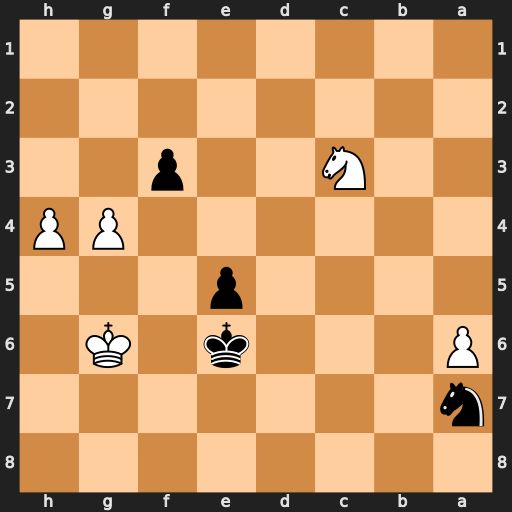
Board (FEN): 8/n7/P3k1K1/4p3/6PP/2N2p2/8/8
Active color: b
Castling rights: -
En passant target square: -
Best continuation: f2 Ne4 f1=Q